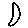
Label: moon